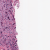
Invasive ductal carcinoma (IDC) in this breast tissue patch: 1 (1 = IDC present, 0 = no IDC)